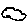
Label: cloud